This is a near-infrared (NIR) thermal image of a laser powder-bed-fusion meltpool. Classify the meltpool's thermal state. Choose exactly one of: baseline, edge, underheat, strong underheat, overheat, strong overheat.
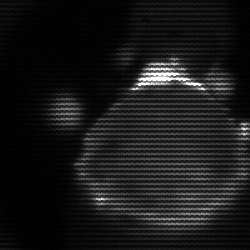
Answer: edge